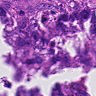
Metastatic tissue present: yes